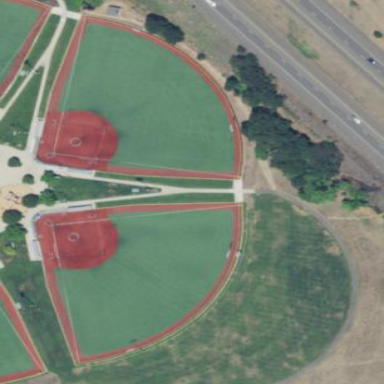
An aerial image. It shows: Softball pitch with artificial turf.